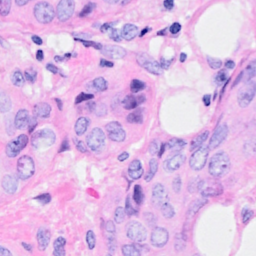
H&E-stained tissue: Breast